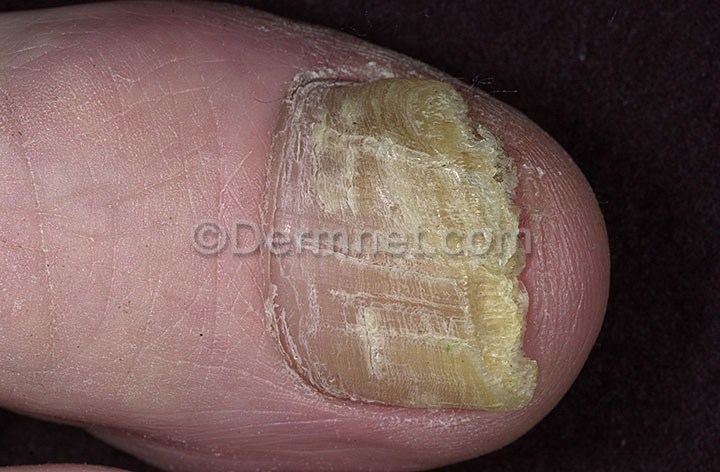
Disease: Nail Fungus and other Nail Disease